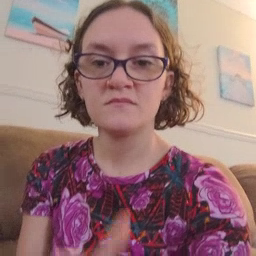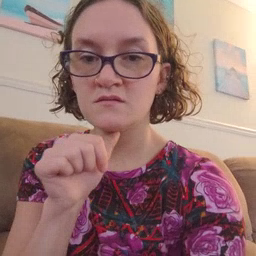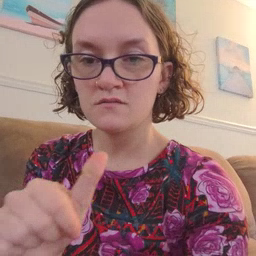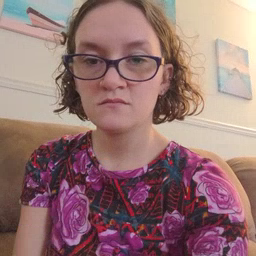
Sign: not